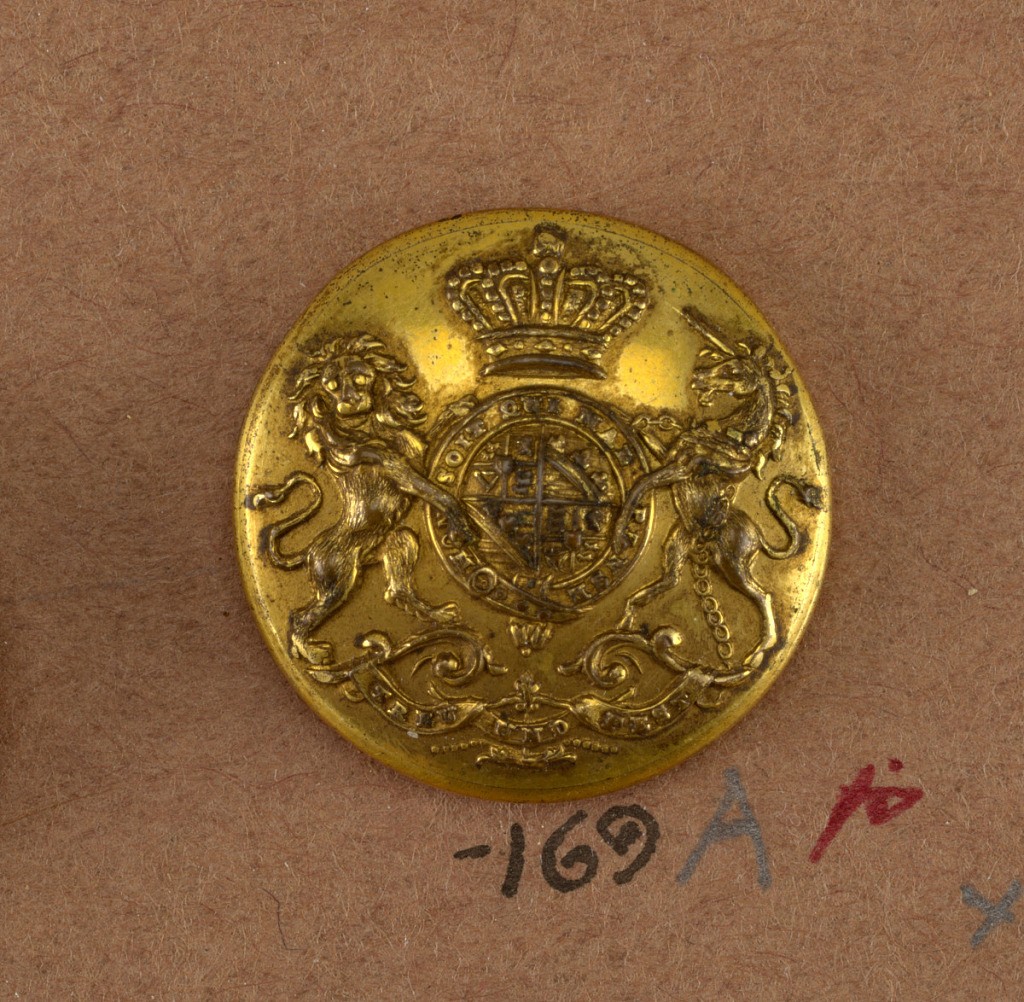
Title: Button
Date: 19th century
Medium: Brass
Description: Button showing coat of arms: heraldic devices surrounded by a band with "Honi soit qui mal y pense", lion and unicorn supporters, crown above and below, ribbon with "Treu und fest." Brass back and shank. On reverse, "Firmin and Son 153 Strand, London."

On card i80